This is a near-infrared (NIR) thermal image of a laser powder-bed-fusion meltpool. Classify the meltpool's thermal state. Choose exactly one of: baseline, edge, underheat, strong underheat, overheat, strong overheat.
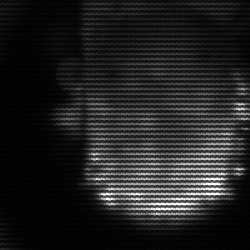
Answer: baseline